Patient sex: M
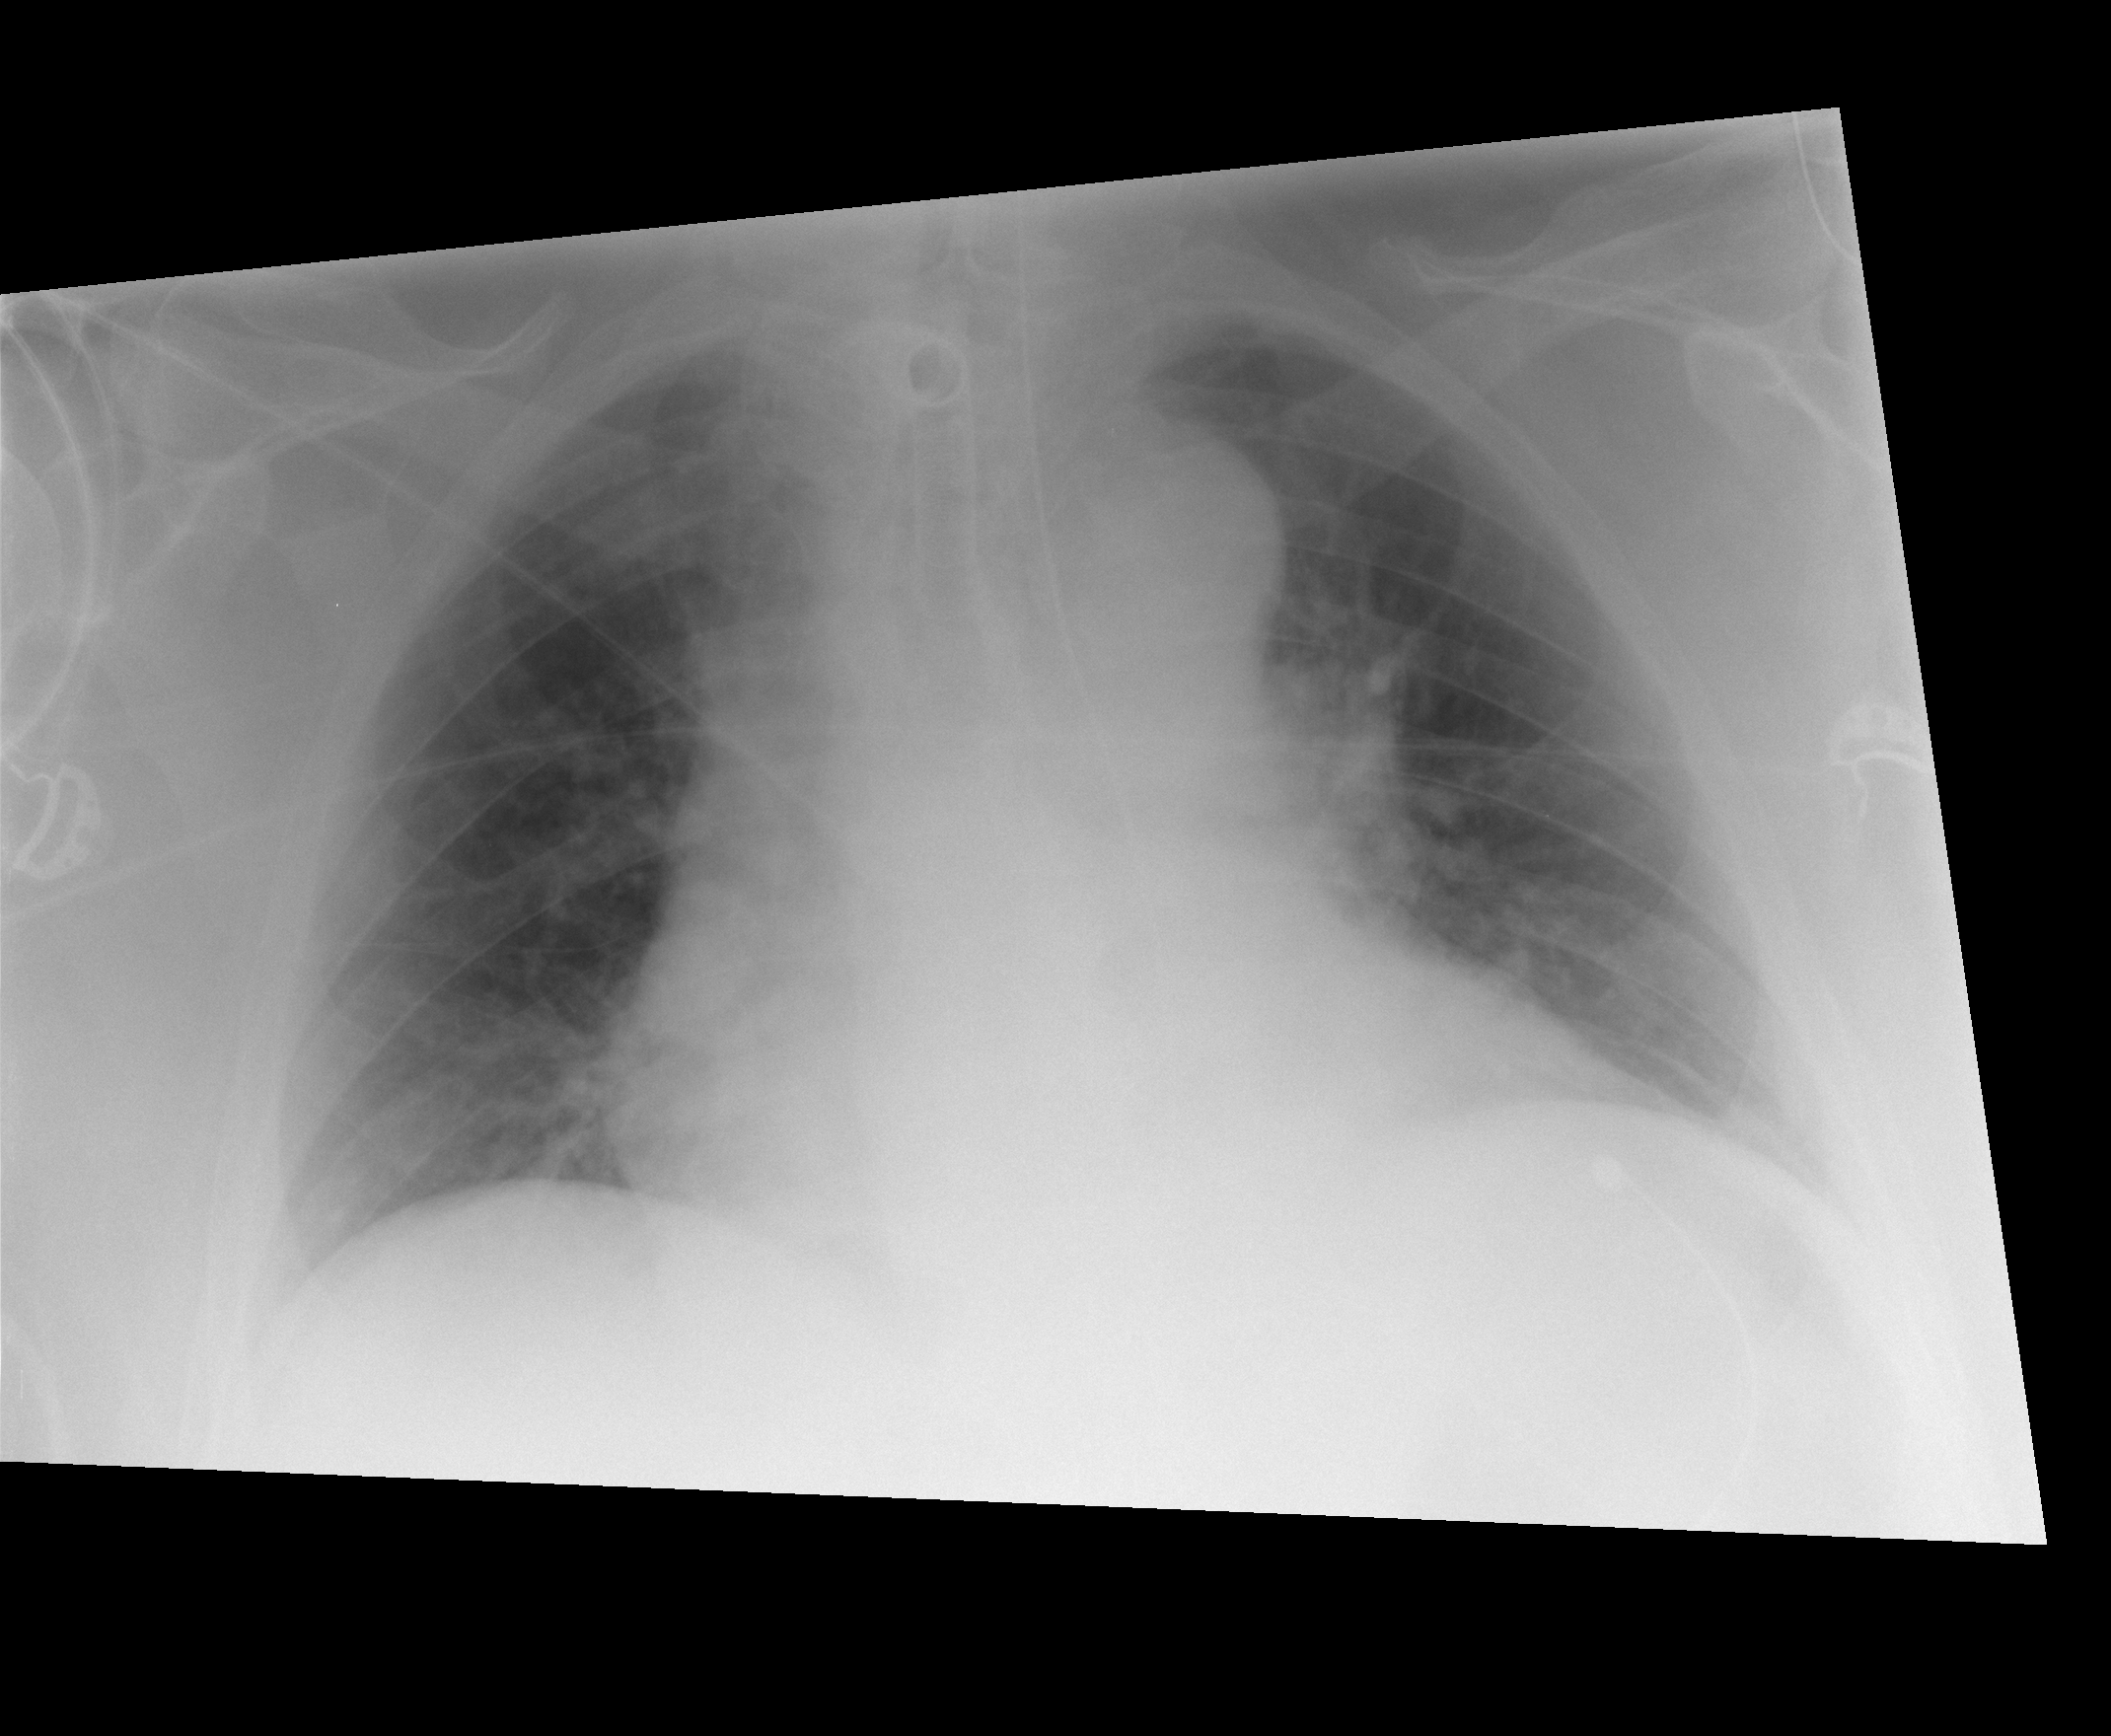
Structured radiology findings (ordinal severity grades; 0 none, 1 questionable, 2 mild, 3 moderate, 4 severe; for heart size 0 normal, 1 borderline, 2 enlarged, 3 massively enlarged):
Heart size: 2
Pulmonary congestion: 1
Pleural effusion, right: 0
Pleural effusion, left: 1
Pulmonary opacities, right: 0
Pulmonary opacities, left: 0
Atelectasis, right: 1
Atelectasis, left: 2